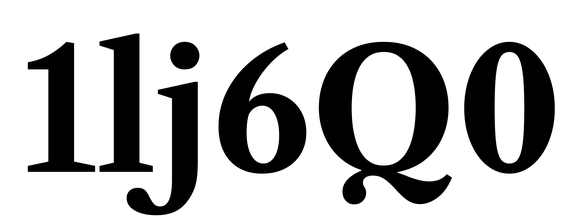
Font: LibreCaslonText_Bold